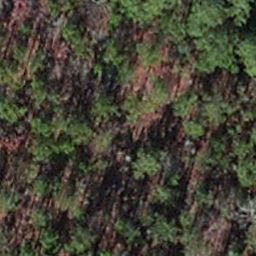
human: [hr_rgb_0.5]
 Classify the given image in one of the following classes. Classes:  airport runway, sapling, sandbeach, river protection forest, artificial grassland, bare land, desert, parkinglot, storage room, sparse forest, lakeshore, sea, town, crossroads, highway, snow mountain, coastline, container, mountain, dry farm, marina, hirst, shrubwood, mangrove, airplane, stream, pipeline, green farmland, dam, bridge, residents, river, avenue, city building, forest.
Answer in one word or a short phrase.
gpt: sapling